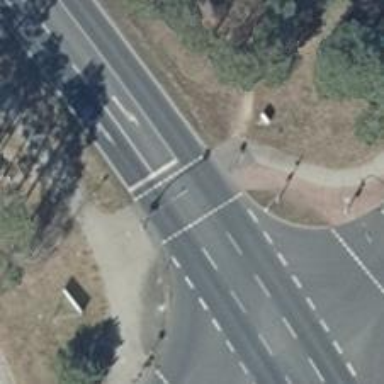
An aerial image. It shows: Traffic signals at road crossing.